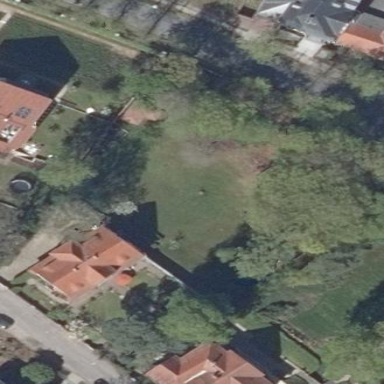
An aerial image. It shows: Residential garden.